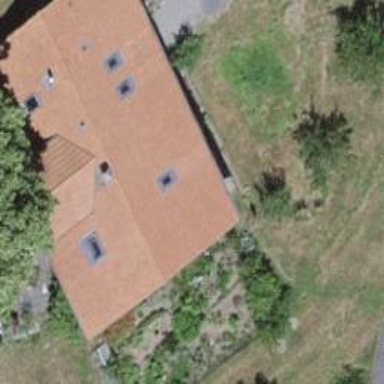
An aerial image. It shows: Gabled roof on residential building.